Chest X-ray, PA view. Patient: 64 years old, sex F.
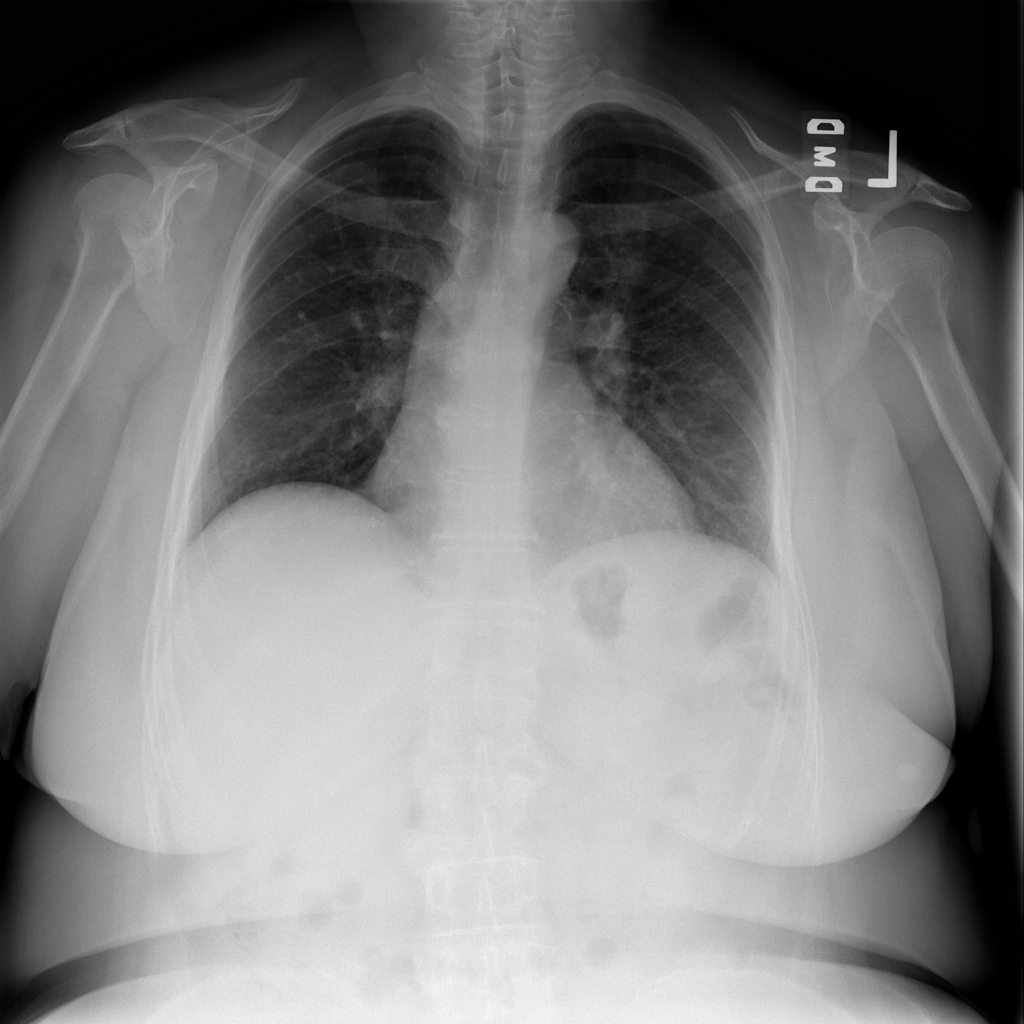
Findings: Atelectasis